Question: I am trying to draw a chart using d3-js. I want X axis values to be '[0.25yrs; 0.50yrs; 1yr; 2yrs; 5 yrs; 10yrs; 15yrs; 20yrs; 30 yrs; 50 yrs]'. This can be done using d3's 'tickValues()' & 'tickFormat()' functions. But I need to maintain certain distance between 0.25, 0.50 & 1 year ticks, because most values belong to these years & more distance between them will reduce overlapping of drawn circles.
The tick position I need is something like :

You can see the distance between .01 and .02 in above image. How can we do that?
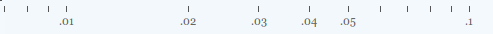
Answer: You will need to implement a custom scale that maps your input range to this non-uniform output range. Then you can give this scale to your axis and it will draw the ticks accordingly.
You could have a look at the scales that D3 provides if anything is close enough to what you want (a log scale maybe?), but if you can't find anything you have no choice but to implement your own.